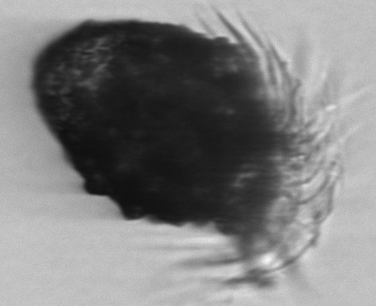
Label: Stenosemella_morphotype1